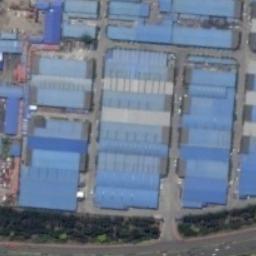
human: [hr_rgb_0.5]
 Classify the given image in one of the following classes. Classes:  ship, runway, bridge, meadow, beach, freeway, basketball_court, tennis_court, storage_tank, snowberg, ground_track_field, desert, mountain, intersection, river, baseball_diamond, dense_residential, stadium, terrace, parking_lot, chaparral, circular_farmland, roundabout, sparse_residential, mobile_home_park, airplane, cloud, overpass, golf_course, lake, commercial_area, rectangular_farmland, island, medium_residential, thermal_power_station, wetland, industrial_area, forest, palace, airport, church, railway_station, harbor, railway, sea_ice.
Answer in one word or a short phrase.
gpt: industrial_area